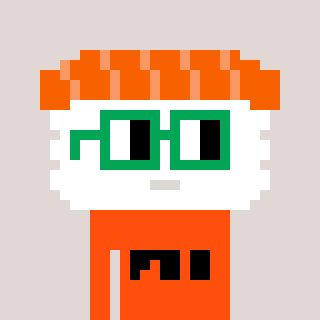
a pixel art character with square green glasses, a nigiri-shaped head and a orange-colored body on a warm background